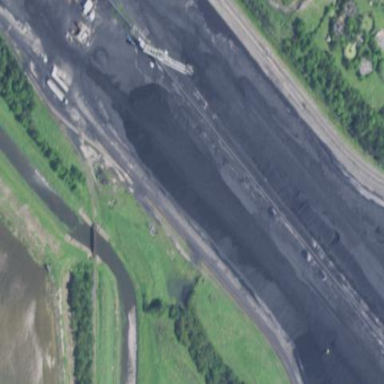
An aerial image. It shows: Storage area for coal.